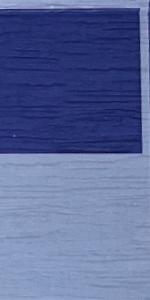
Label: Empty